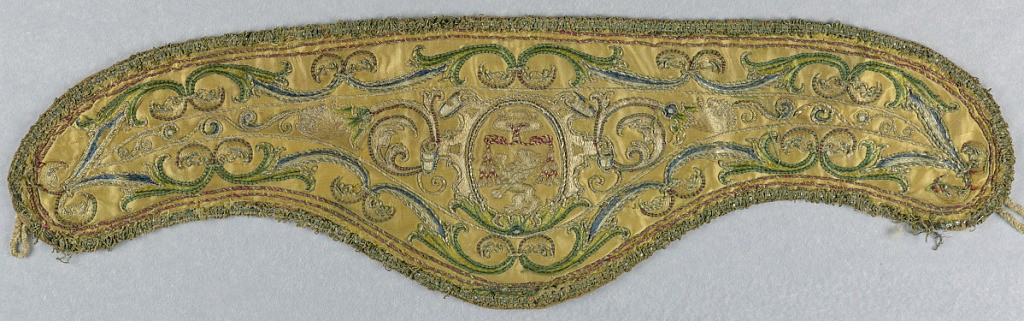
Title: Collar
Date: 17th century
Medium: silk, metal, linen Technique: satin stitch embroidery, edged in couched gold cord
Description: Pair of separate collars called apparels, slightly curved along top edge, with deep rounded side at bottom, to be worn over and outside a vestment. Yellow satin, embroidered in silk and metal thread. Design shows, center, in oval; a cardinal's hat above a lion rampant. Strap work frame around oval; a curving vine flows from each side, and borders of conventionalized vine edge top and bottom. Flowers and leaves worked in colored silk, in satin stitch and edged in gold cords, which are couched in colored thread. Trimmed with narrow edging formerly of heavy gold thread now tarnished, and with silver strip through center. Apparels have loops for fastening, at each end. Lined with linen.